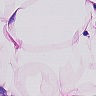
Metastatic tissue present: no